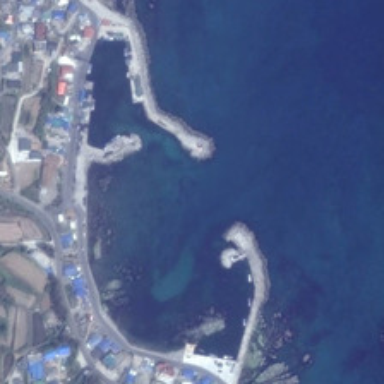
An empty port is near many buildings .